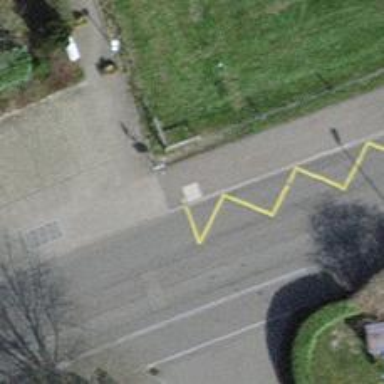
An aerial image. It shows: Platform road.